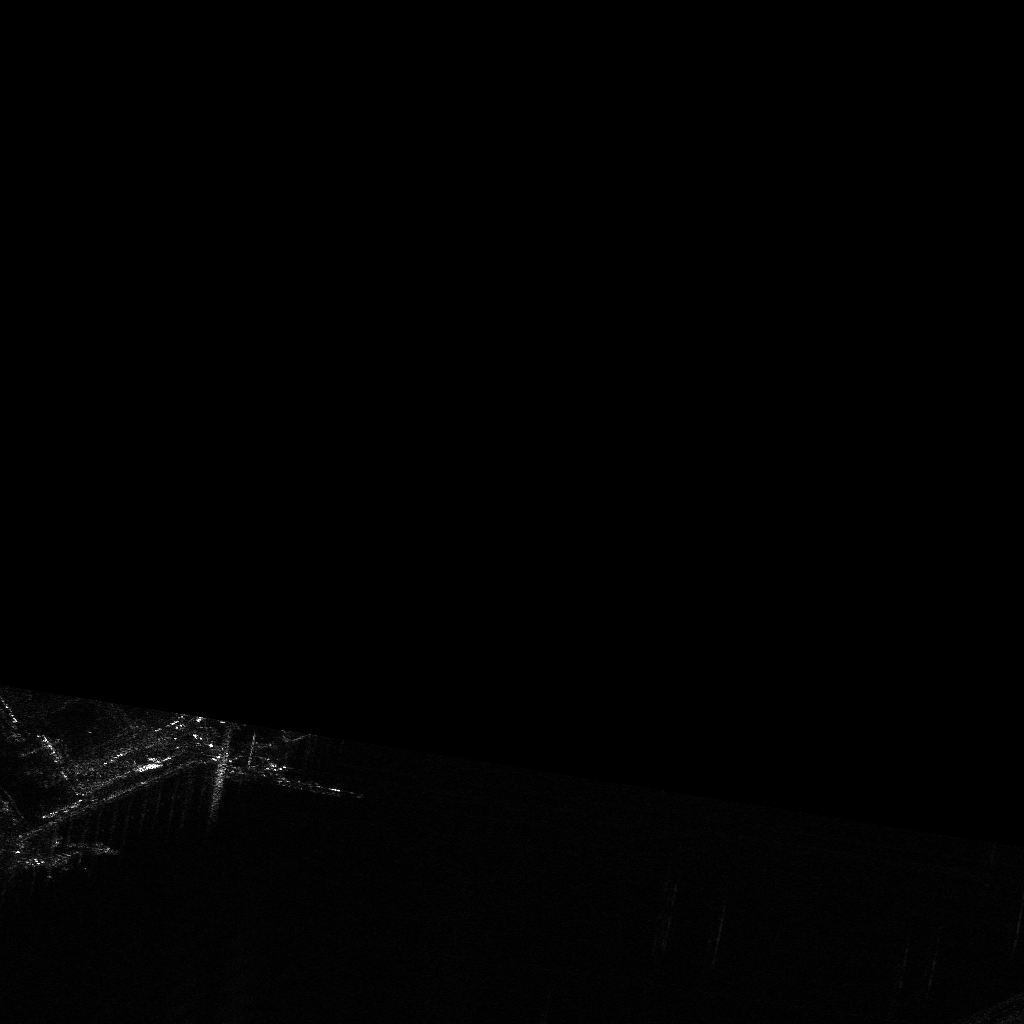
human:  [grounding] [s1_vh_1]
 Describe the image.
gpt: In the satellite image, there is  <ref>1 large container </ref> <box>[[3, 78, 6, 88, 76]]</box> located at bottom left.